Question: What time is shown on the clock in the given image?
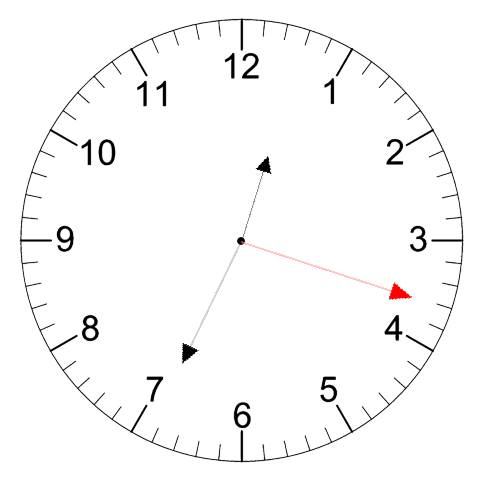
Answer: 12:34:18